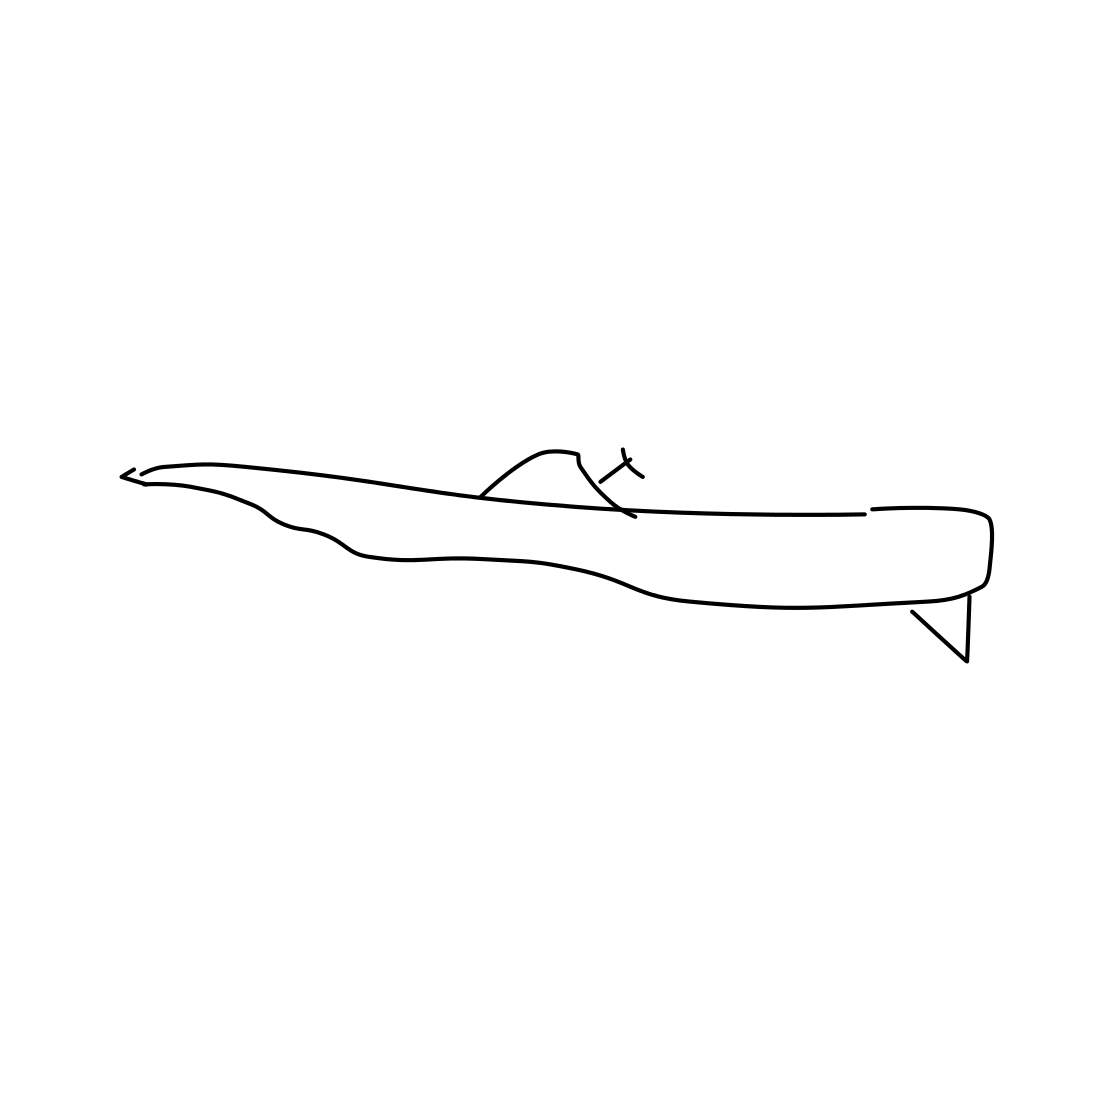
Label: speed-boat